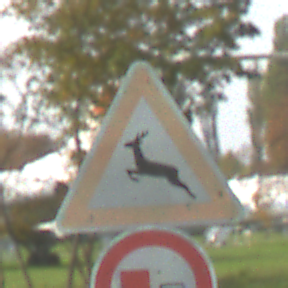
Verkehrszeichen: WildwechselRechts
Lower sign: UeberholverbotKraftfahrzeuge
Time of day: MorningAfternoon
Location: Outdoor (Suburban)
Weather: PartlyCloudy
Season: NotSpecified
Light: Natural